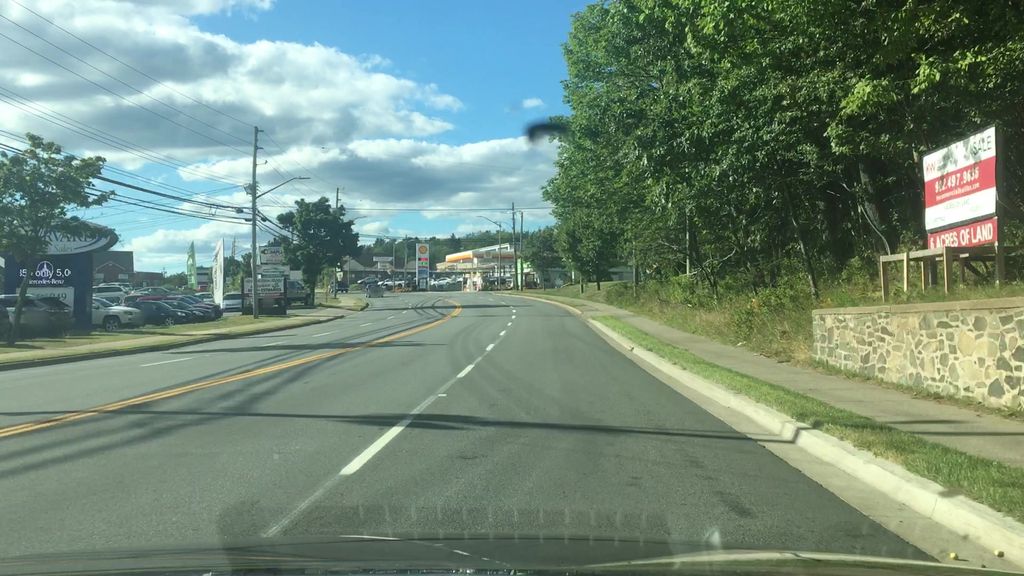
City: halifax